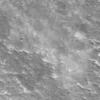
Label: not_dusty